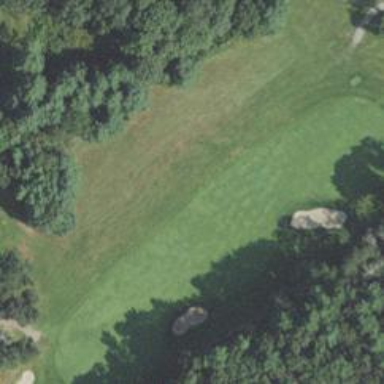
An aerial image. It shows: Golf hole.